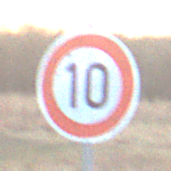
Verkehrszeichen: Geschwindigkeit10
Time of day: SunriseSunset
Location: Outdoor (Nature)
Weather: Clear
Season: Winter
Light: Natural